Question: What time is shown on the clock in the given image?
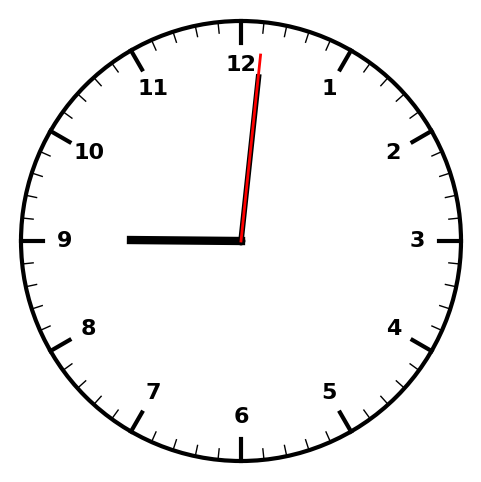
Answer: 09:01:01